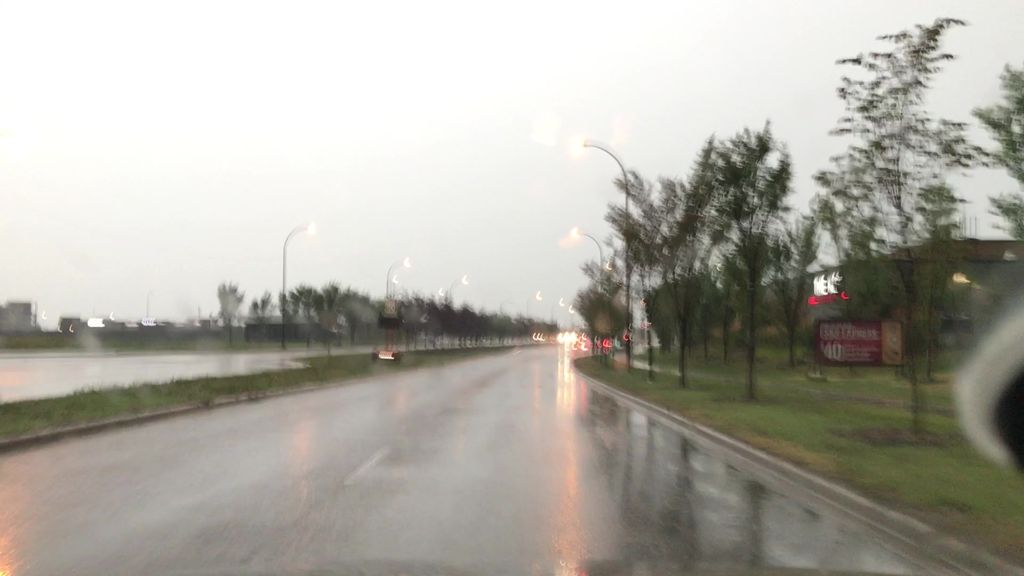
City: edmonton